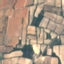
Label: PermanentCrop